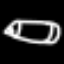
Label: pencil